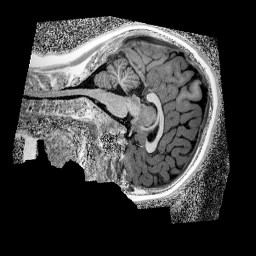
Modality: UNIT1_denoised
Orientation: sagittal
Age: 10
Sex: male
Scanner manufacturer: siemens
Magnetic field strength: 3 T
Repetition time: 4 s
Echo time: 0.00299 s